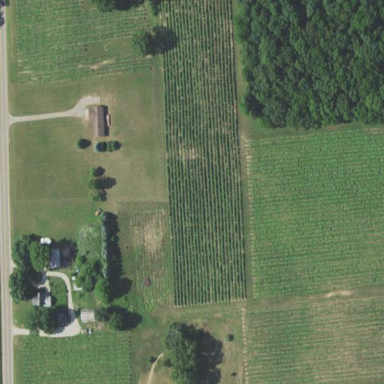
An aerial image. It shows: Vineyard growing grapes.